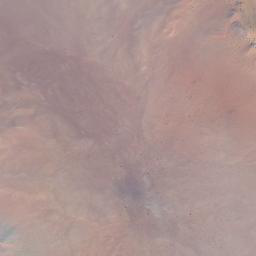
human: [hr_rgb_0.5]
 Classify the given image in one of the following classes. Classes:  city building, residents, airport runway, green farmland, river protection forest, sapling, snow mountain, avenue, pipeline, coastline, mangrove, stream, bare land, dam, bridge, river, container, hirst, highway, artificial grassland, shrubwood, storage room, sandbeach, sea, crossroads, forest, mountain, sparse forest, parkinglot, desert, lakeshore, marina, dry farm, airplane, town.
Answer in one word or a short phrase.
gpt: desert